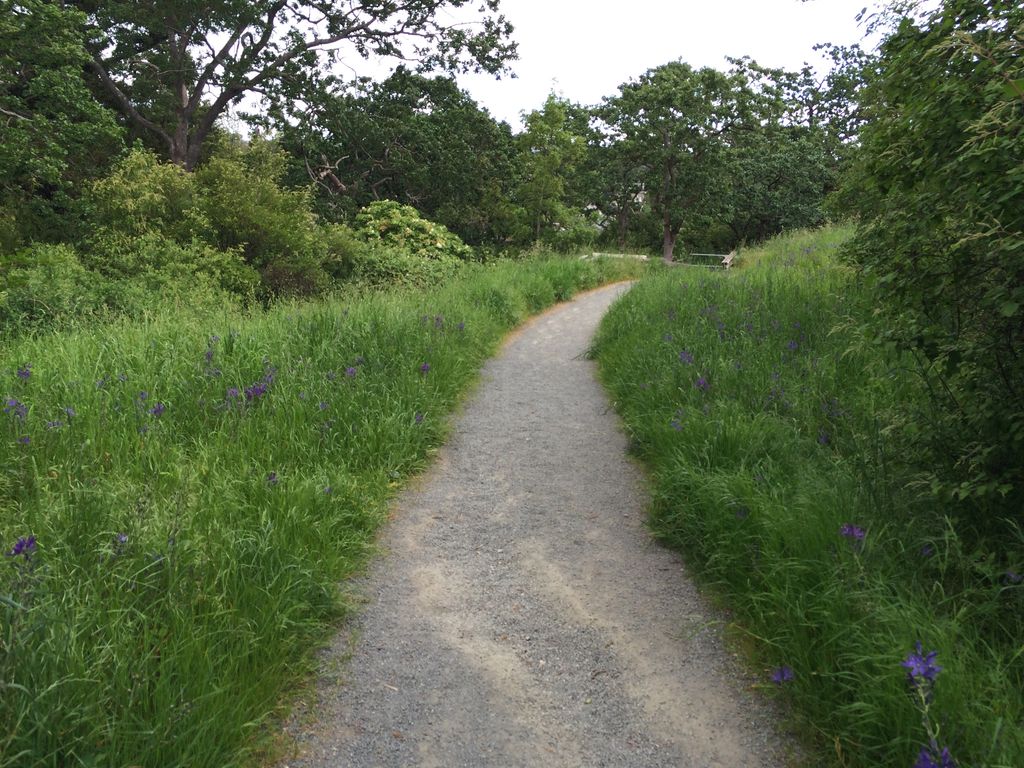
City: victoria